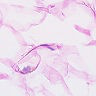
Metastatic tissue present: no